Interaction volume radius: 5 \u00c5
Interaction volume height: 50 \u00c5
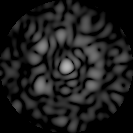
Disorder parameter: 0.781